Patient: sex M, age 59
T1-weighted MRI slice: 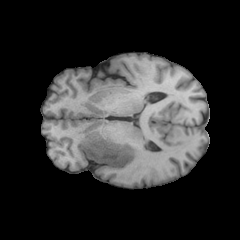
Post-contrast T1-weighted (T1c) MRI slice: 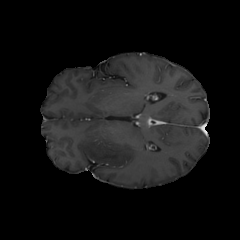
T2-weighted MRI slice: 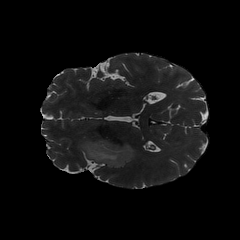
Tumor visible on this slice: yes
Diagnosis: Astrocytoma, IDH-wildtype
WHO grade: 3